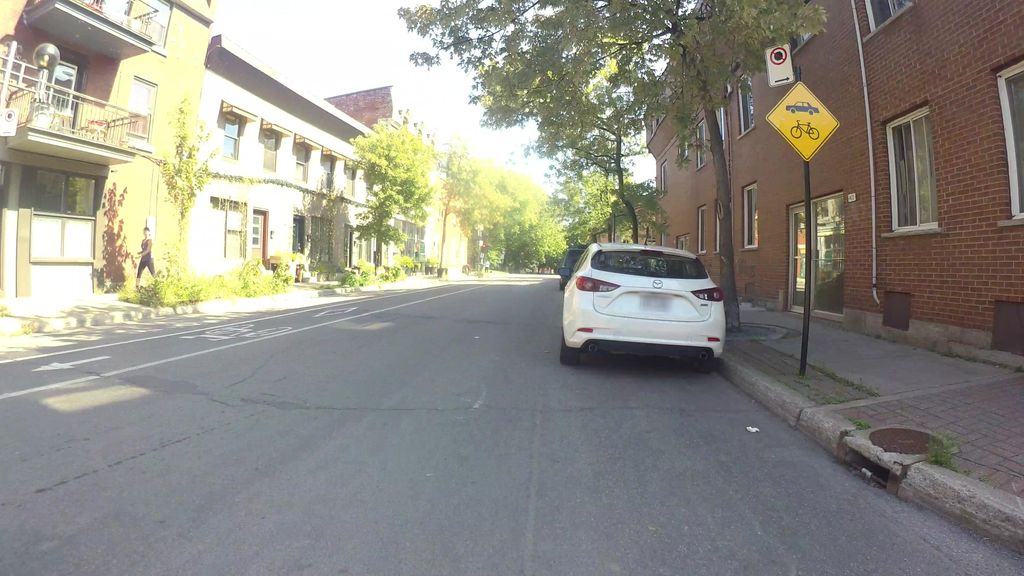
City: montreal